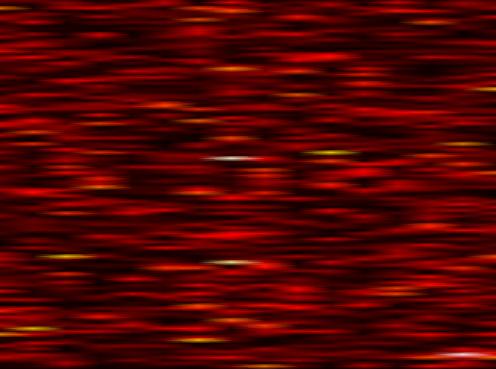
Label: UFMC